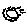
Label: sun